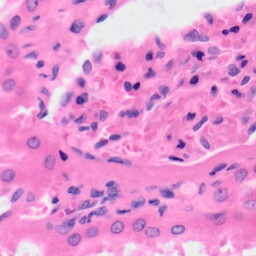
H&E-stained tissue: Kidney